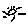
Label: sun